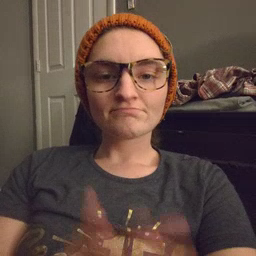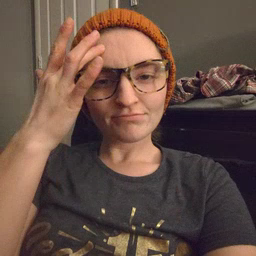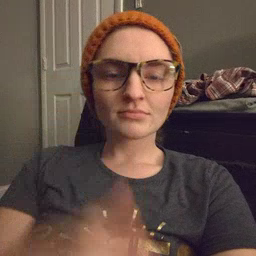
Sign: sick